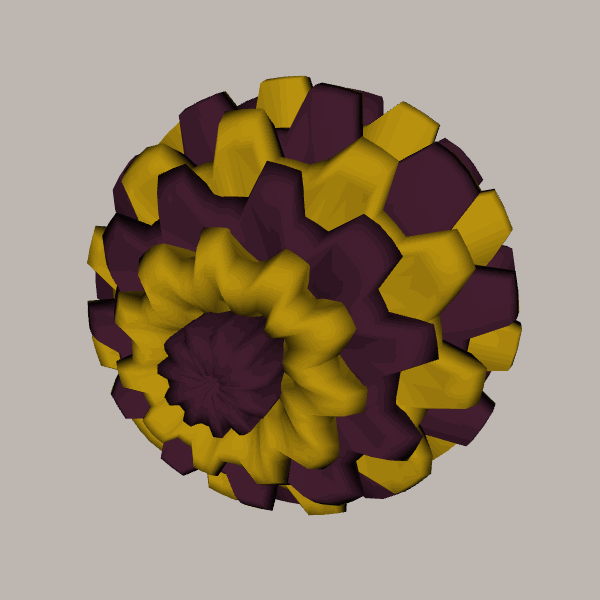
Background: light